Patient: sex F, age 62
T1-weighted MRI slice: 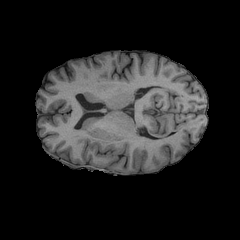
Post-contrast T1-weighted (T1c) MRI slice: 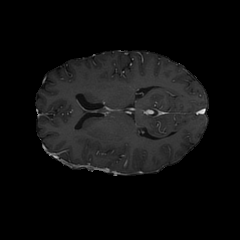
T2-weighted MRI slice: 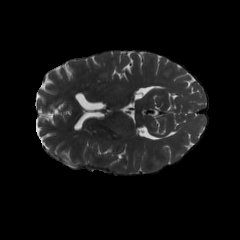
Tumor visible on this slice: no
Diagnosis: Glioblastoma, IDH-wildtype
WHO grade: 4